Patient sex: M
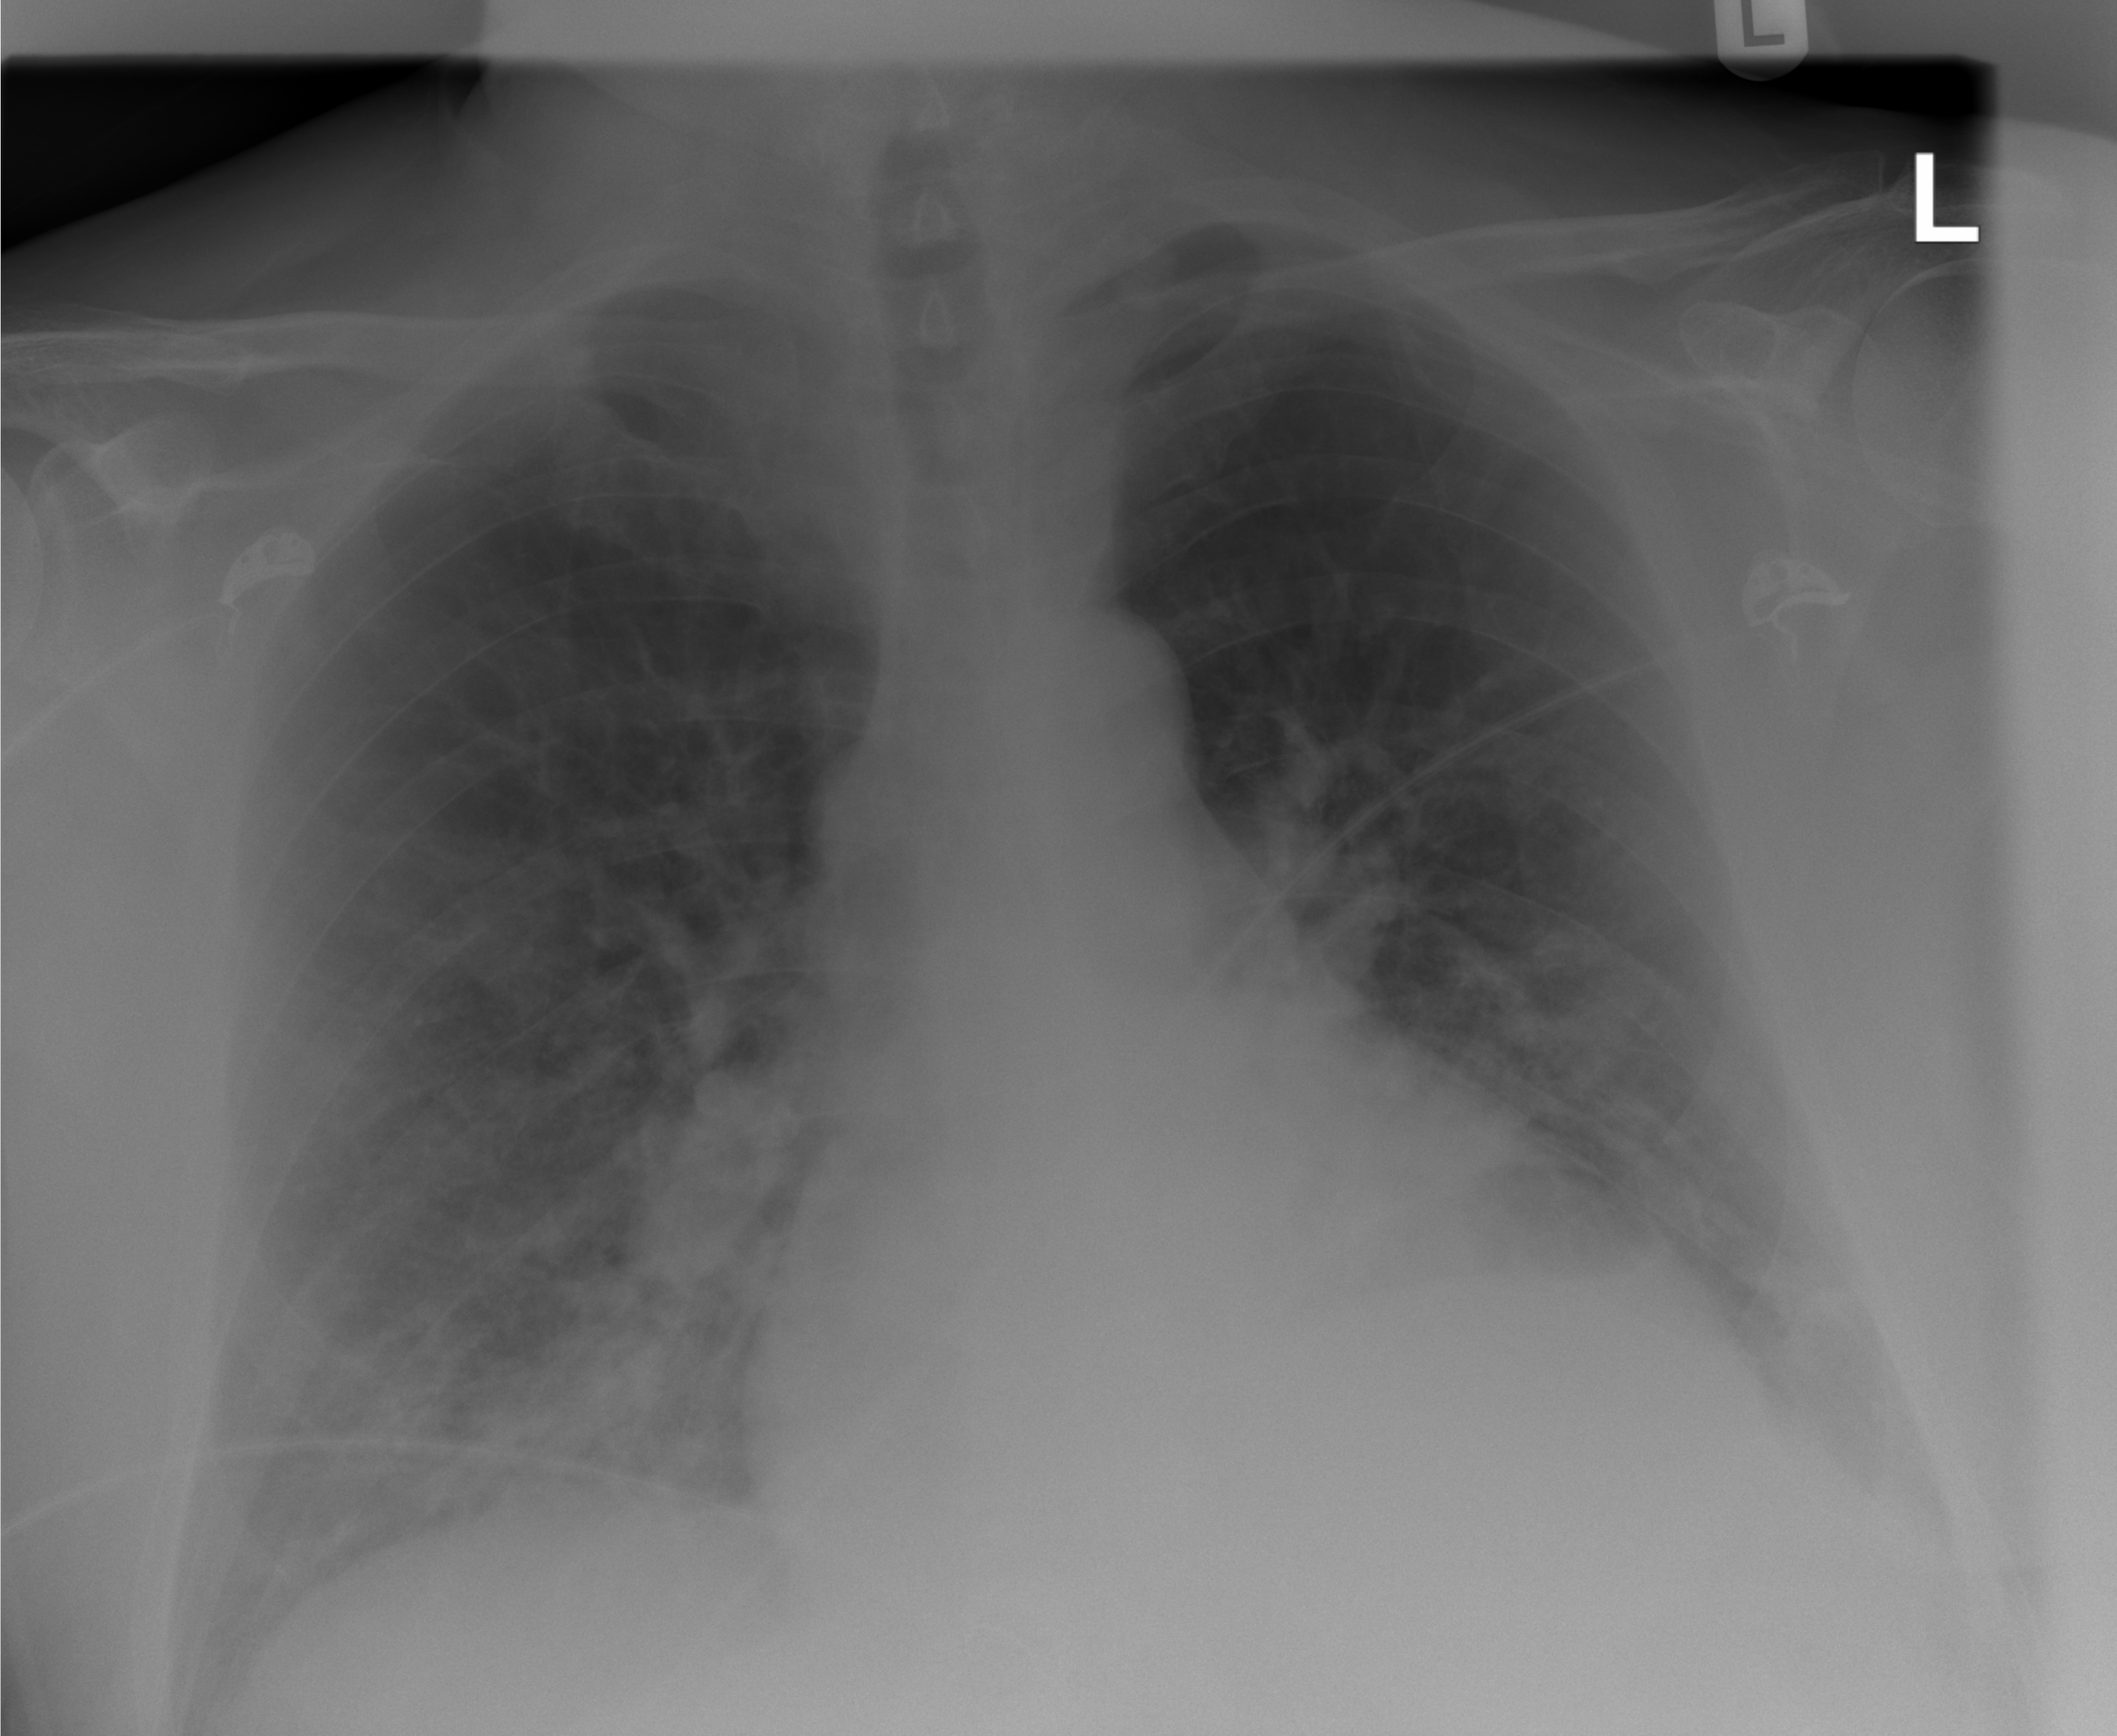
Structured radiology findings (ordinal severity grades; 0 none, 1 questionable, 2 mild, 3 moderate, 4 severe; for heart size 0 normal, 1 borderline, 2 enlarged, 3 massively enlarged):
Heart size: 2
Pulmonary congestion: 1
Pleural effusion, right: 0
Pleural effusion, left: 2
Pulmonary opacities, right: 2
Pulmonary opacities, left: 0
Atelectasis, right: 2
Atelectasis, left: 2